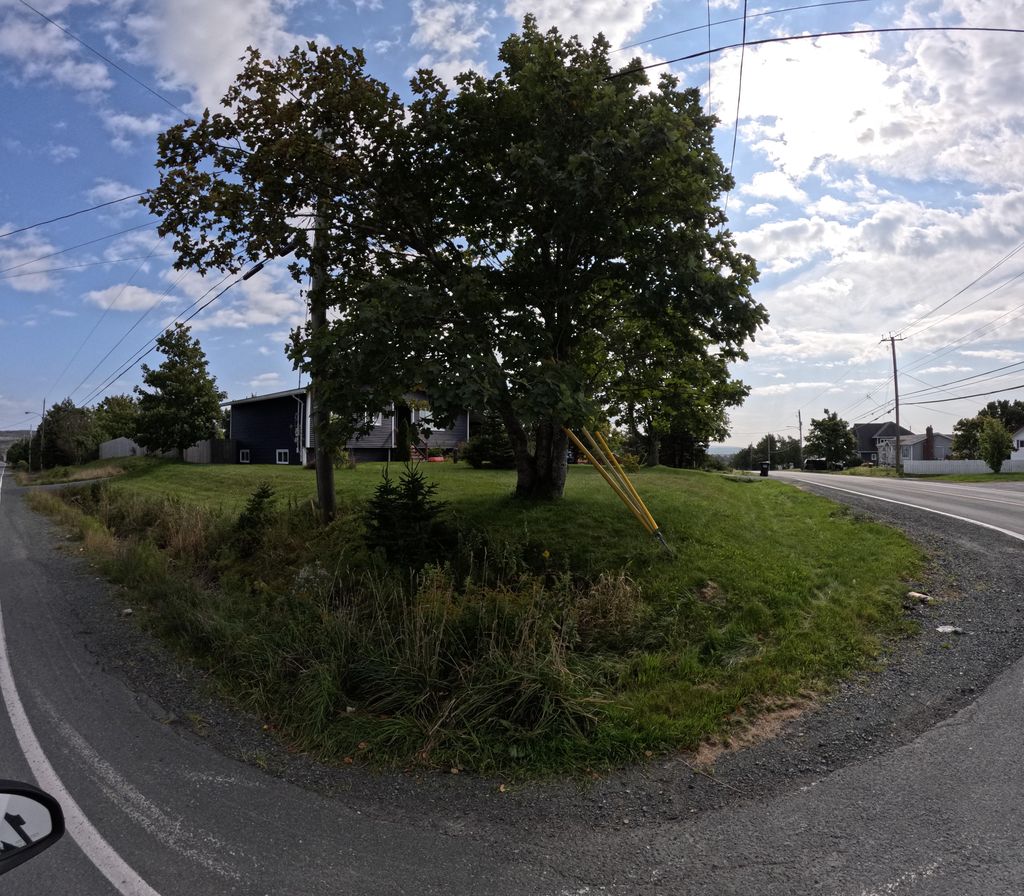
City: st_johns